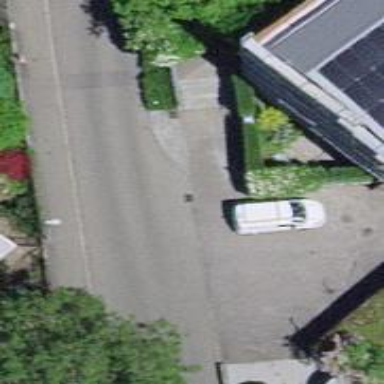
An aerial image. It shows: Road with steps.